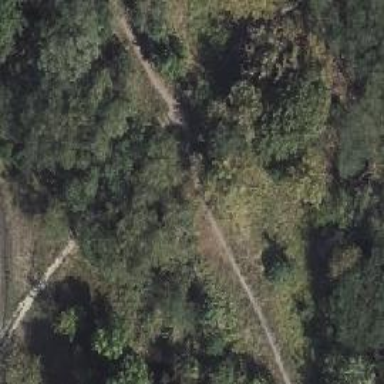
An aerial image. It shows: Dirt path.